Field crop: maize
Growth stage: 2
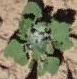
Species: chenopodium